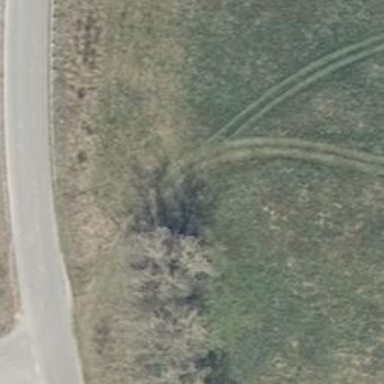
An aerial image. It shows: Row of deciduous broadleaved trees.